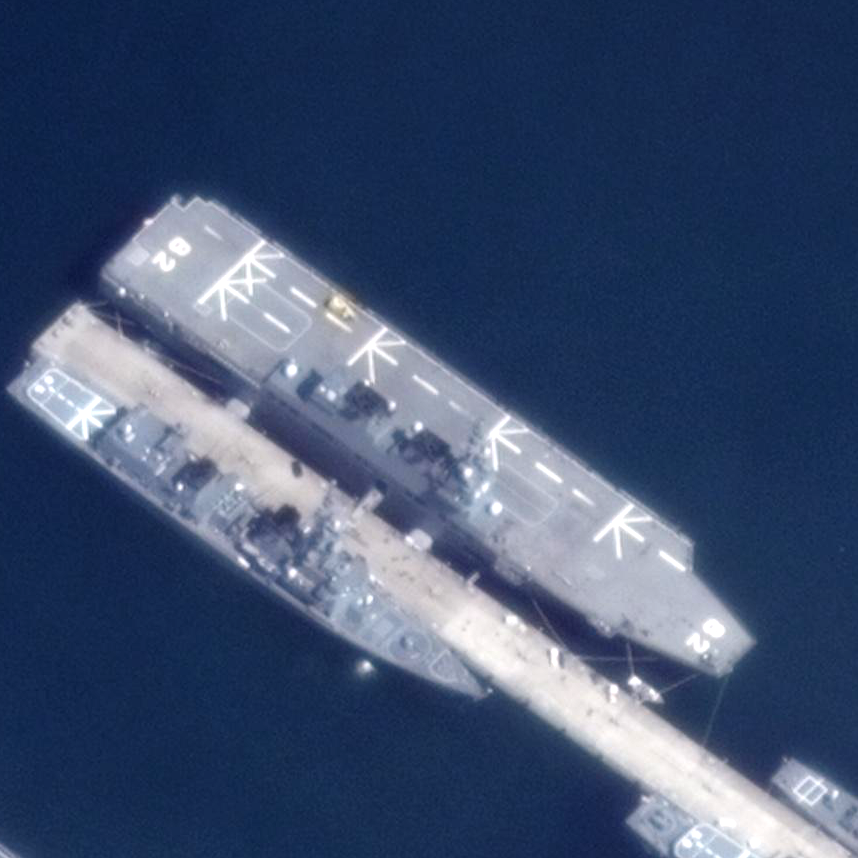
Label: assault